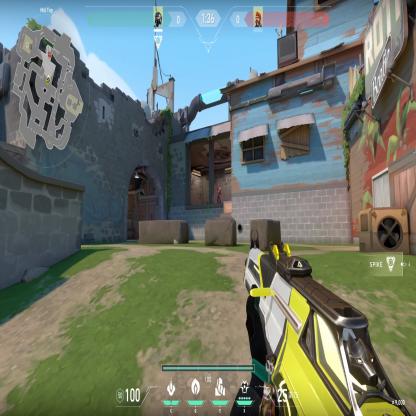
Label: enemy